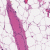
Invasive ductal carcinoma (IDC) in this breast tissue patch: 0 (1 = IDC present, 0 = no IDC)